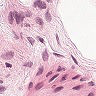
Metastatic tissue present: no